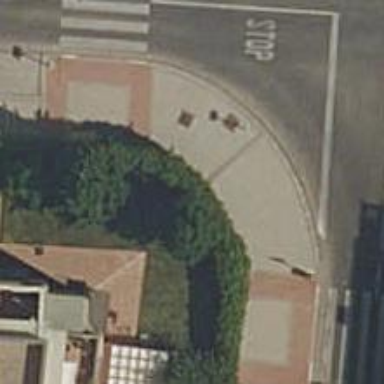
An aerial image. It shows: Sidewalk along the footway.